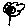
Label: flower